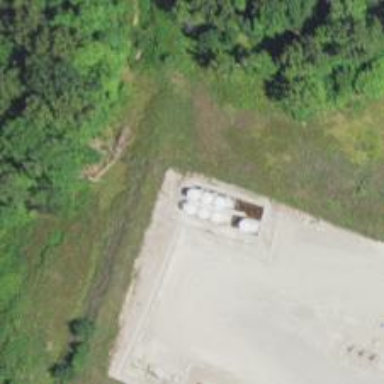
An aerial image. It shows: Storage tank with man-made structure.